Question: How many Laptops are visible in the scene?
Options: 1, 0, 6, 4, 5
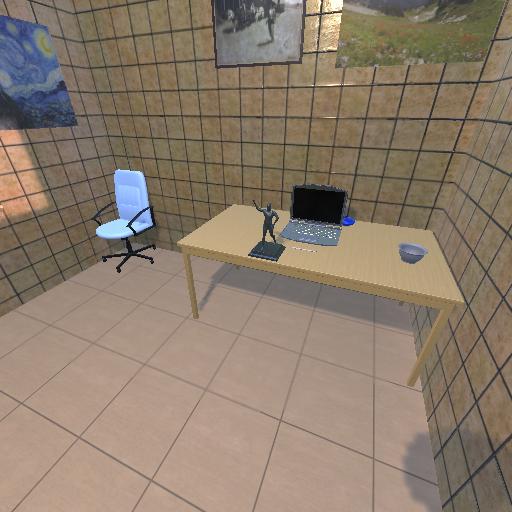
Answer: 1